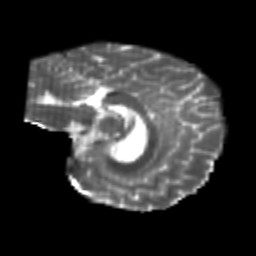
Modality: T2w
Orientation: sagittal
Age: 22
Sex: female
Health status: healthy
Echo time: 0.074 s